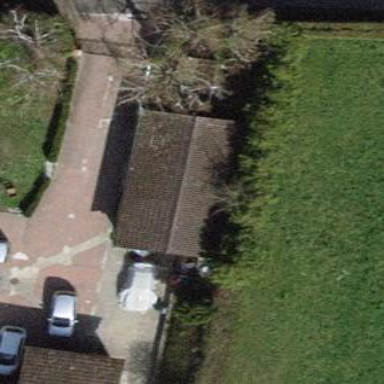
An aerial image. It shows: Garage.